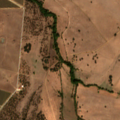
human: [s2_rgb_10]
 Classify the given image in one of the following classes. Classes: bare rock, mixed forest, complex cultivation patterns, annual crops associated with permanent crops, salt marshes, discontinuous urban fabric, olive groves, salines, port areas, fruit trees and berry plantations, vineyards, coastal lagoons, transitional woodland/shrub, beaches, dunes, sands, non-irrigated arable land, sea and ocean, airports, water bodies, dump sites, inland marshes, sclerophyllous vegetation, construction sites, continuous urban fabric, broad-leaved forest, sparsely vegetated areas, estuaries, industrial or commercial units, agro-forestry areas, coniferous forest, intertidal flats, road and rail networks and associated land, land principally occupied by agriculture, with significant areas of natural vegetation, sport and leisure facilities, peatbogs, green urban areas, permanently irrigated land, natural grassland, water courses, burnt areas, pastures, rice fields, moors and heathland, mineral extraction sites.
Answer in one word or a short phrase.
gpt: non-irrigated arable land, vineyards, pastures, agro-forestry areas, transitional woodland/shrub